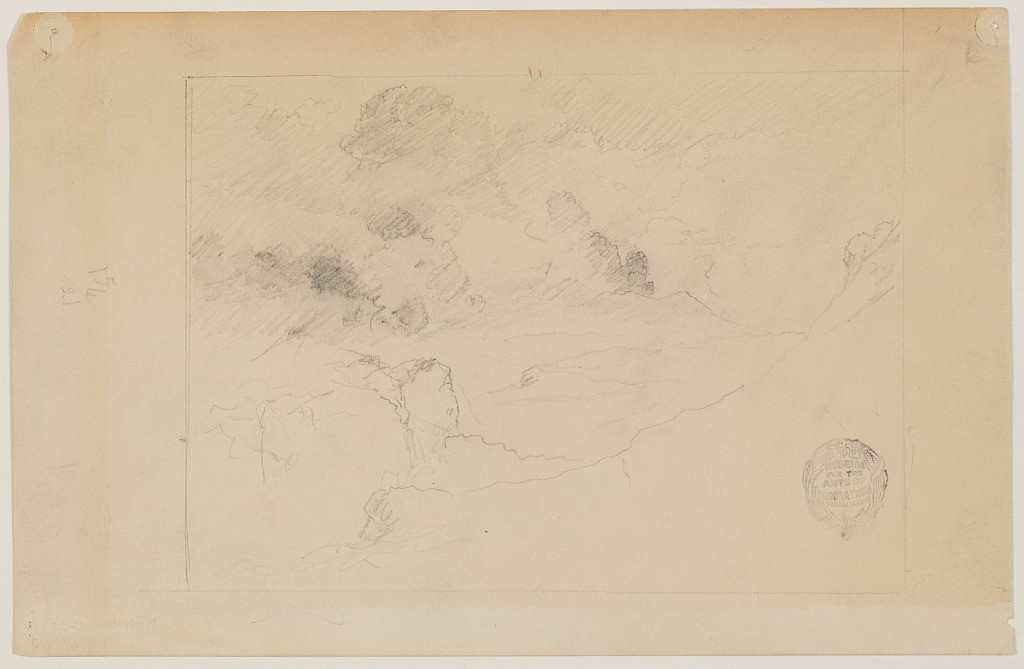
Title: Distant View of Sangay Erupting, Ecuador
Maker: Frederic Edwin Church, American, 1826–1900
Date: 1857–62
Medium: Graphite on tan wove paper
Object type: Drawing
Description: Landscape and atmosphere sketch showing a view in Ecuador of rugged terrain with the volcano Sangay erupting in the distance. Mountainside in foreground at right descends into the center of the composition, where it meets another rocky prominence in the foreground at left. In the distance, Sangay erupts and spews smoke and debris into the sky, mixing with the clouds, and producing a tumultuous atmosphere. Framing lines surround the image.